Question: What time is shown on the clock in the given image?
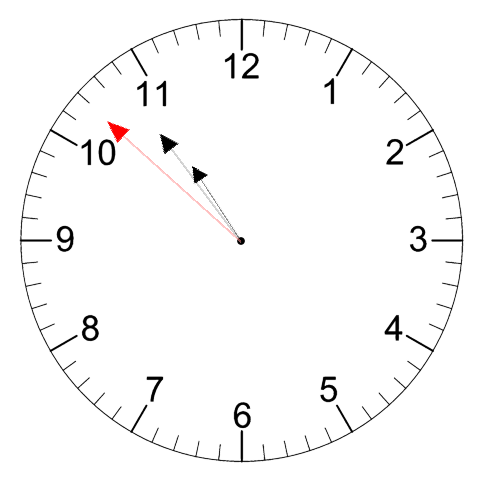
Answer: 10:53:52